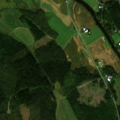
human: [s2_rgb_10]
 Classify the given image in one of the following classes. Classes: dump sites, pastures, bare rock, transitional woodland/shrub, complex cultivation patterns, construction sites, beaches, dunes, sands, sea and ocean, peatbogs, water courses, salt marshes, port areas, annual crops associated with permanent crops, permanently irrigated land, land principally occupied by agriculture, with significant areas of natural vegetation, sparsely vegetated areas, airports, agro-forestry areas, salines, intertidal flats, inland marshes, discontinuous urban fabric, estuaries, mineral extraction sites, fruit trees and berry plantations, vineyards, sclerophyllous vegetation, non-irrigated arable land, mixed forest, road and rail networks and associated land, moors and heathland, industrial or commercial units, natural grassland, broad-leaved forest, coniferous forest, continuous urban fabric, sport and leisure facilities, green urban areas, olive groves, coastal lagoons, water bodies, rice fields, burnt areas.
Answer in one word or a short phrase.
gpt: non-irrigated arable land, land principally occupied by agriculture, with significant areas of natural vegetation, coniferous forest, mixed forest